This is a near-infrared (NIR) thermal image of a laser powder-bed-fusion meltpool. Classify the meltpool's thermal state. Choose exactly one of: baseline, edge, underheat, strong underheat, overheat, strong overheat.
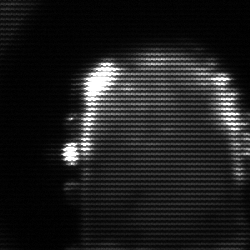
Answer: baseline